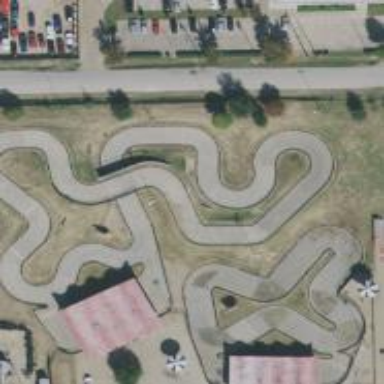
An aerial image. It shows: Karting raceway for sports activities.